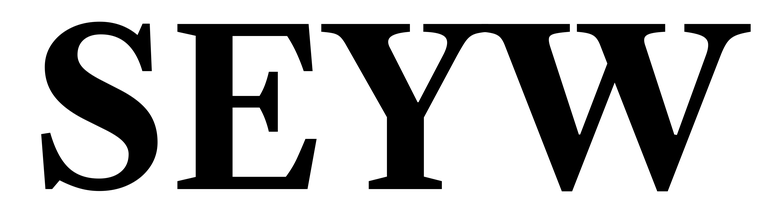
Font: LibreCaslonText_Bold